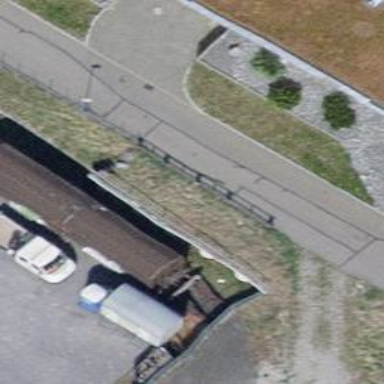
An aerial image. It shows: Wooden fence.